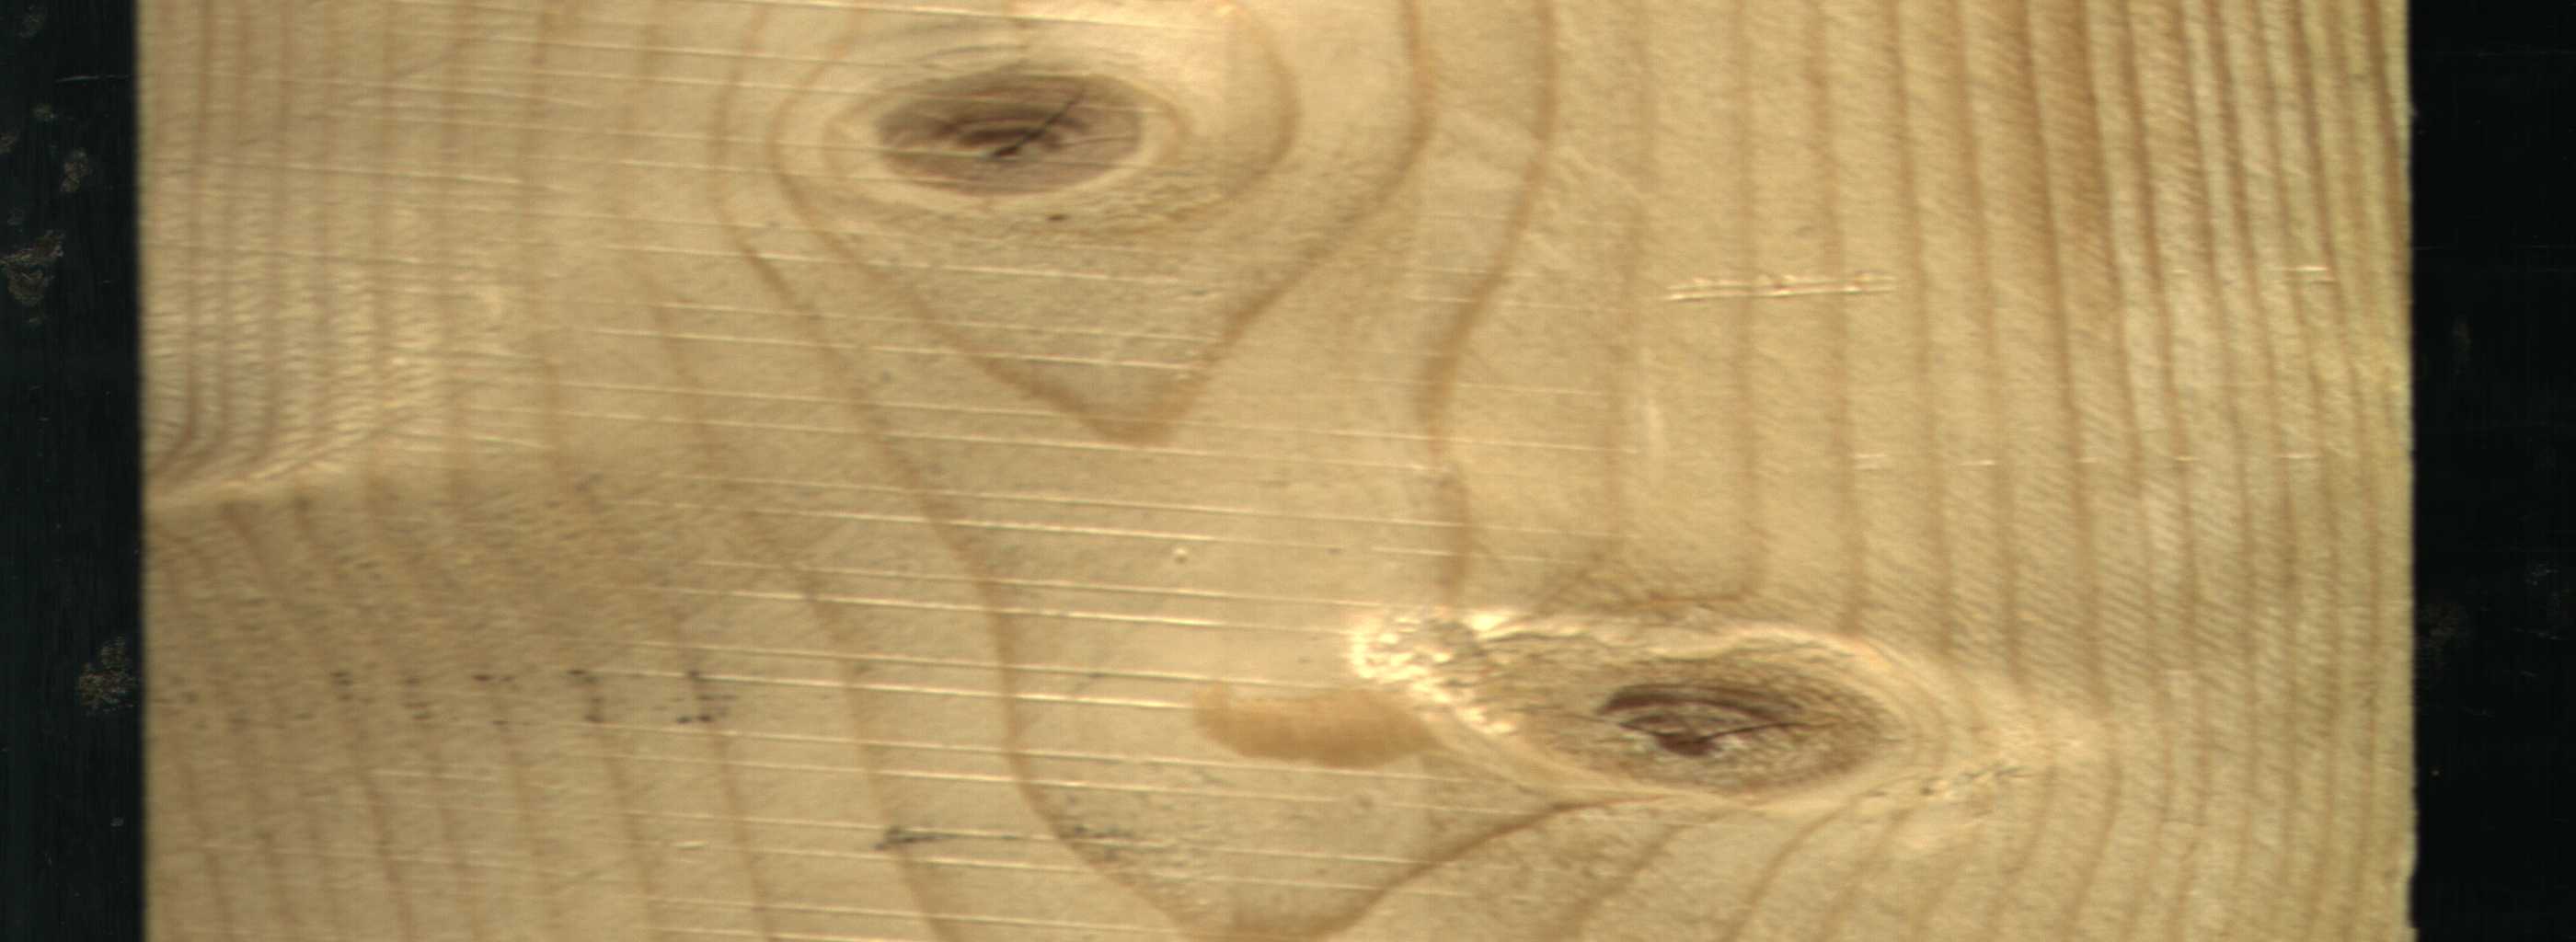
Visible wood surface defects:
knot_with_crack
knot_with_crack